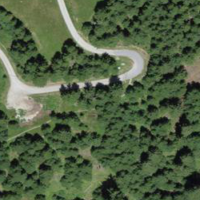
EUNIS habitat code: 44
Species observed at this site:
Arnica montana